Question: I know this isn't a new problem and I've done a full day (literally) of research. I use the latest Xcode 6, and I'm trying to use all PDF files as vector art resources. However, when I export these images from Illustrator in sRGB (sRGB IEC61966-2.1) , these images show up noticeably darker than if I used a png file.
Some previous suggested solutions are: setting Illustrator file color profile to "web" and choose color space "RGB", and exporting to pdf with Illustrator converting the color space to "sRGB IEC61996-2.1". The latter worked for me for one of the images... And today when I tried the same thing it didn't work!
So I tried all the other solutions, I retried, restarted, tried using different programs, renaming resources, cleaning the project... Nothing worked! The colors still look darker on screen, and the old PDF icon I made look perfect still!
The PDF looks perfect in any other viewer, including Xcode itself, by the way. It's when Xcode compiles, the images get broken (PNG files are generated, and something is wrong with their colorspace).
This is driving me nuts... Anyone else having this problem?

Depending on the screen, you can tell that the center button is quite a bit lighter than the other two icons. I intersected two just to show how distinguishable it is. But on my MacBook Air, they appear identical. Perhaps this has to do with what people say about Apple taking the compiling machine's color space into account? On my iPhone and MacBook they look very different.
If I change my MacBook Air's display -> color profile to sRGB, I can clearly tell the difference now. I'm retrying importing the PDF,and maybe the conversion will be correct. Will update.
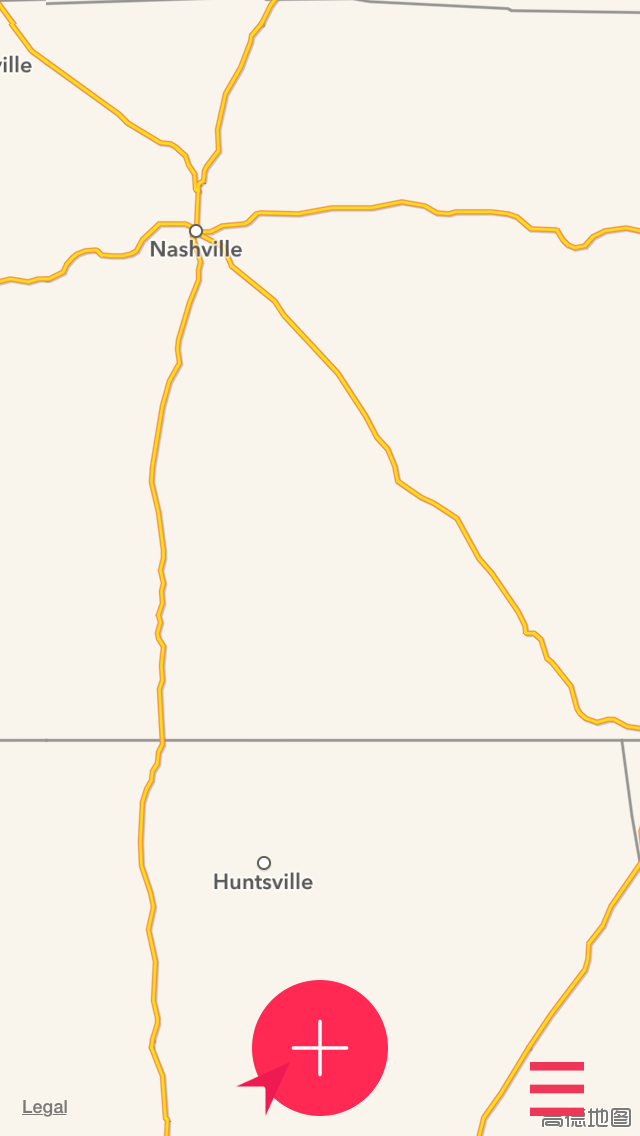
Answer: I've had tremendous troubles with this. And I finally figured it out.
1. Apple uses sRGB for iOS. To do this you must save your pdf (convert to) in sRGB. I do this with Illustrator -> new -> profile = "web", color space = "RGB" -> save as PDF -> (in options) convert to sRGB. This is suggested by many others in similar questions' solutions. The next... Is what I found out. A trap, if you will.
2. CAUTION! When you copy past paths over to the new artboard in RGB, the RGB values may have been changed by Illustrator. This took me ages to figure out... Even though the saving to PDF part was right, Illustrator broke it by changing the values by default, making everything darker and more dull.
Hope this helps!